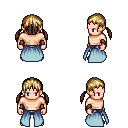
a pixel art fantasy rpg character, male body template, human, light skin, overskirt, metal pants, blonde twin-tailed hairstyle, leather bracers, four views (front, back, left, right), 2x2 character sprite sheet, small pixel art, hard edges, no anti-aliasing